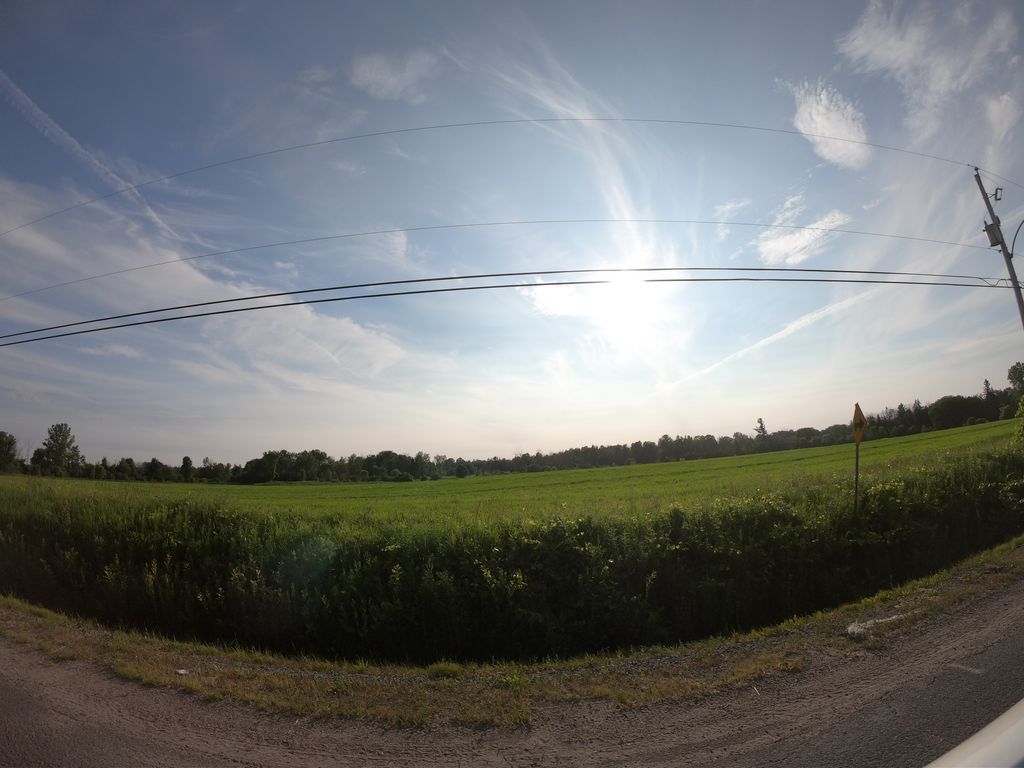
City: ottawa-gatineau